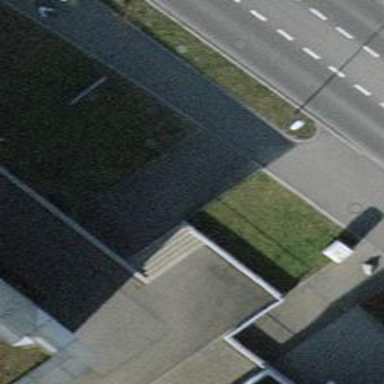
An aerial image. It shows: Footway.